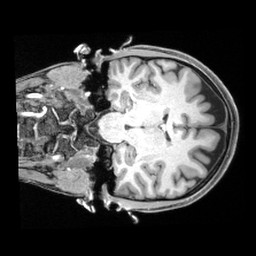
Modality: T1w
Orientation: coronal
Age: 23
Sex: female
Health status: healthy
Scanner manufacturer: siemens
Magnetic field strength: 3 T
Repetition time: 2.4 s
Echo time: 0.00194 s